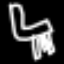
Label: chair